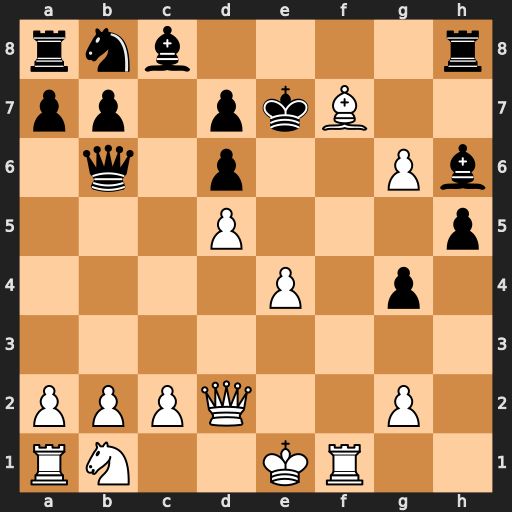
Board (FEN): rnb4r/pp1pkB2/1q1p2Pb/3P3p/4P1p1/8/PPPQ2P1/RN2KR2
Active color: w
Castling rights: Q
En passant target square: -
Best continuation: Qc3 Qe3+ Qxe3 Bxe3 g7